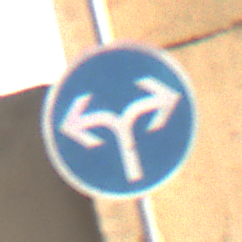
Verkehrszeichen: VorgeschriebeneFahrtrichtungRechtsOderLinks
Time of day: SunriseSunset
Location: Roofed (Suburban)
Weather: Clear
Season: NotSpecified
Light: Natural